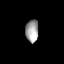
Tissue: lung
Cell type: Endothelial cells
Senescence score: 0.6562
Nuclear area (px): 286
Mean DAPI intensity: 158.622